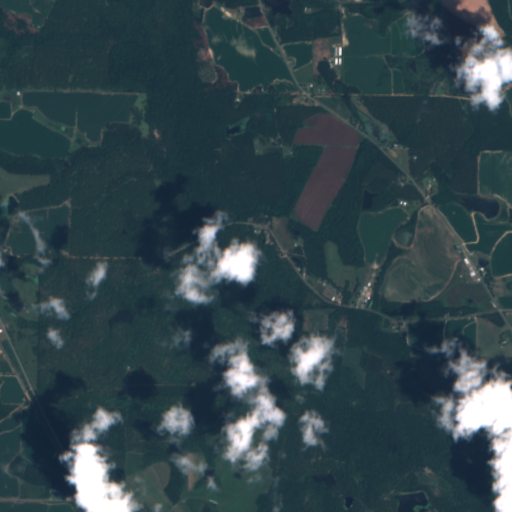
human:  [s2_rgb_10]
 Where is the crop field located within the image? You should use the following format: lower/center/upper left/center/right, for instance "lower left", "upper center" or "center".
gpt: The crop field is located in the lower right of the image.
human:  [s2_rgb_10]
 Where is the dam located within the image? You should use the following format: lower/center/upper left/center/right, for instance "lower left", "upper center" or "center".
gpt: The dam is located in the lower right of the image.
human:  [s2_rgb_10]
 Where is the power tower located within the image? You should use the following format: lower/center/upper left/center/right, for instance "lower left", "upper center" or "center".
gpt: There is no power tower in the image.